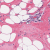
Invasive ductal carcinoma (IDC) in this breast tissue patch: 0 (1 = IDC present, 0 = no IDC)